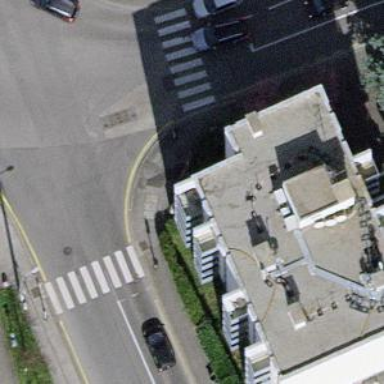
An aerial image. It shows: Black telecom street cabinet used for utility purposes.